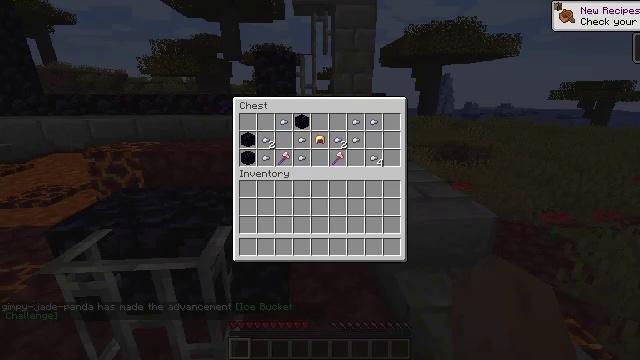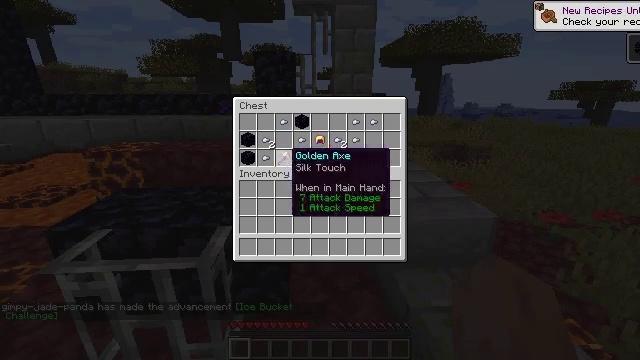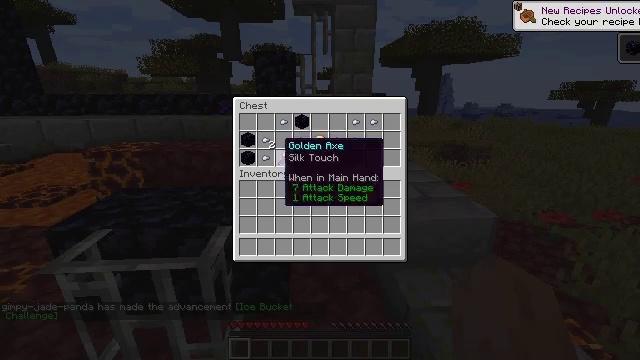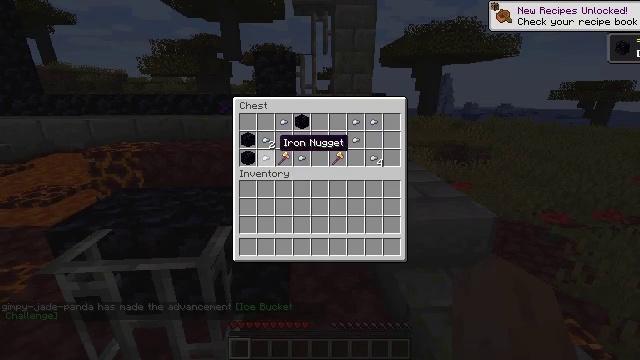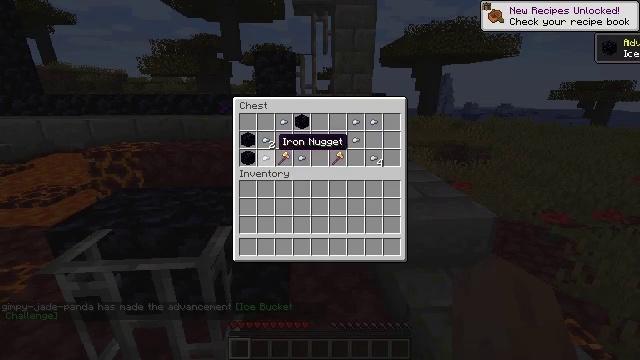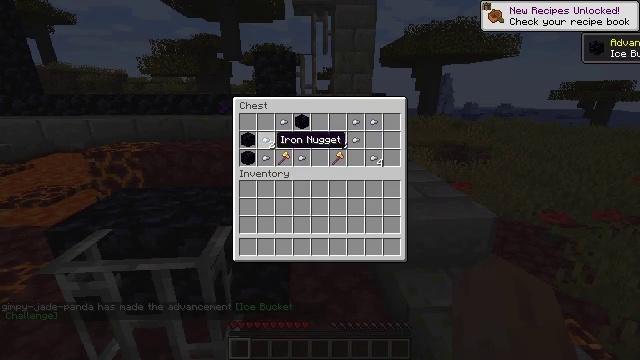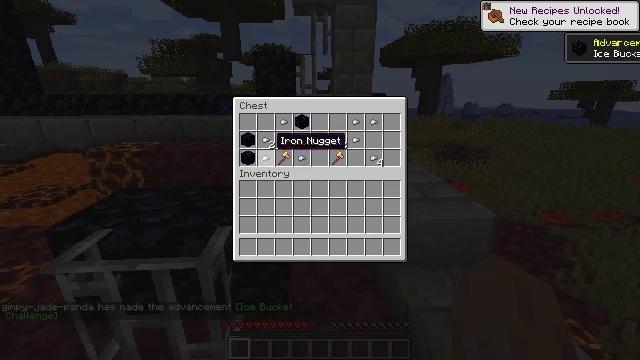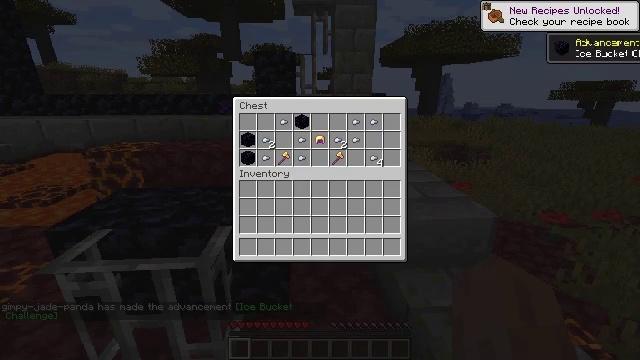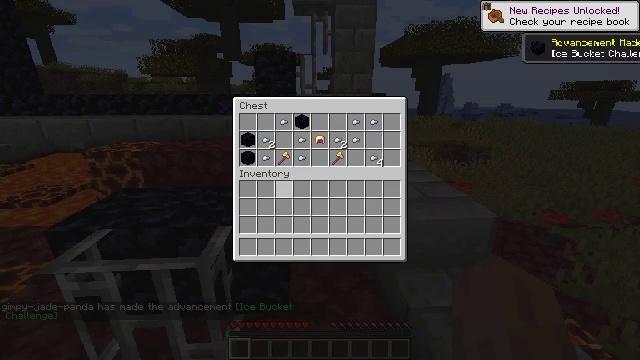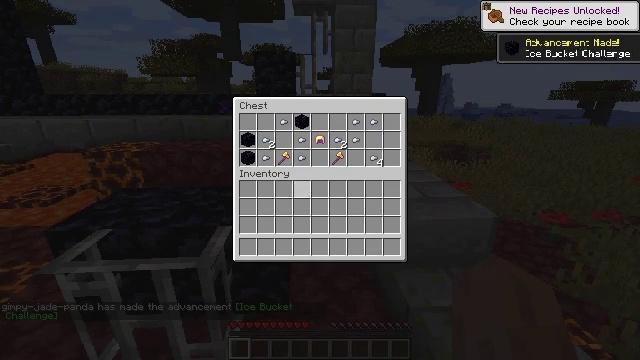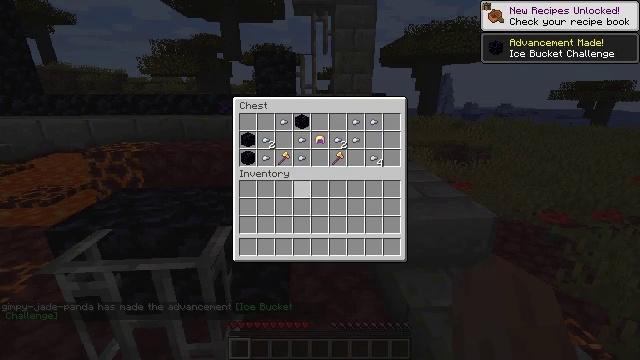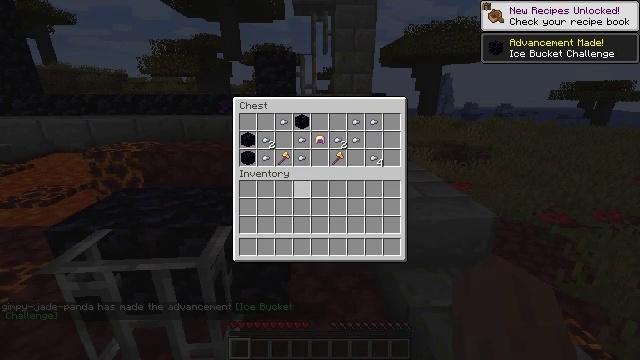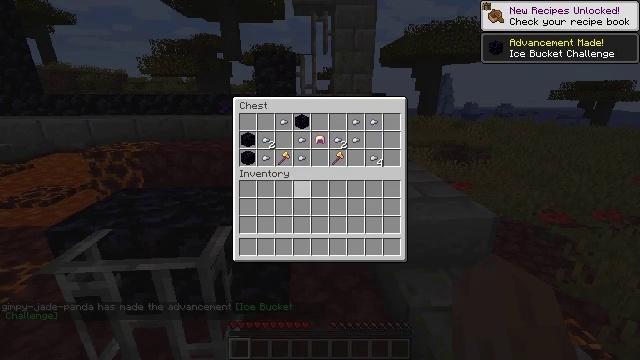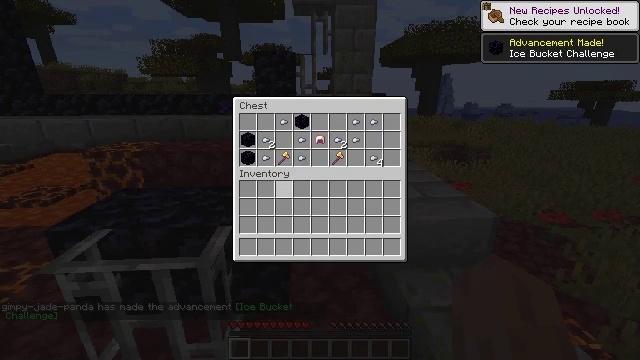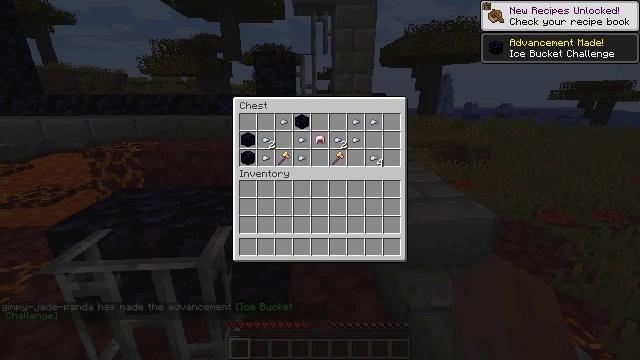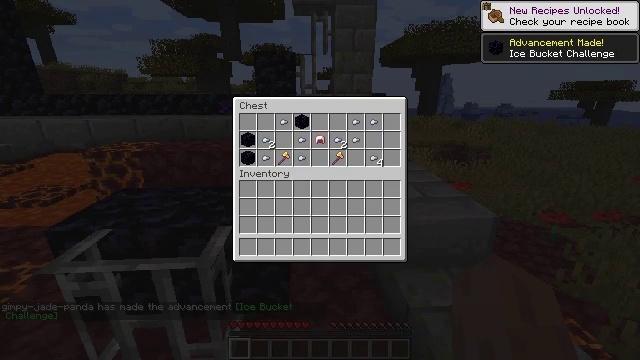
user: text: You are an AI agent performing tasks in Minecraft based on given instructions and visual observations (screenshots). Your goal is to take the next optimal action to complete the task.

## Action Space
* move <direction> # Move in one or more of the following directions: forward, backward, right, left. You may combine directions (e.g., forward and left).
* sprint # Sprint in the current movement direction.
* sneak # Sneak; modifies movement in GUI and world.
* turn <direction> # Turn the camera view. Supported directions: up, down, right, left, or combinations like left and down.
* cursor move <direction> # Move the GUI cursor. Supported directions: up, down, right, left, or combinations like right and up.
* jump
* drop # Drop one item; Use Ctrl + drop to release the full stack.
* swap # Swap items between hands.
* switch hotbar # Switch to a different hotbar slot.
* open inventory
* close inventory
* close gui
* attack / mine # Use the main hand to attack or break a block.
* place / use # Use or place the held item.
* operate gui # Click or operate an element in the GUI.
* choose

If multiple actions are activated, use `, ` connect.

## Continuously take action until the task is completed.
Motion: motion action
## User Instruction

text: Collect oak log for crafting.
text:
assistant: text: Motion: cursor move left and up
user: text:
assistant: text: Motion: cursor move left and up
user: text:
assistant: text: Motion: no_op
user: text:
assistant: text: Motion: no_op
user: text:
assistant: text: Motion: no_op
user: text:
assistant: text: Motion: sneak
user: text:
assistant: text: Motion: sneak, cursor move down
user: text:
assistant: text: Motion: sneak, cursor move right and down
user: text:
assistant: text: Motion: sneak, cursor move right and down
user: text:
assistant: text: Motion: sneak
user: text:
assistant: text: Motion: sneak
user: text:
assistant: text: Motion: sneak, cursor move up
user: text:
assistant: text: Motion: sneak
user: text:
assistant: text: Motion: sneak
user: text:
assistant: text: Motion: sneak, cursor move up
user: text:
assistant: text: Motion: sneak, cursor move up
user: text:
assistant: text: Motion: sneak
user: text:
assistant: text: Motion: sneak
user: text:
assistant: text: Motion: sneak
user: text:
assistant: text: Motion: sneak
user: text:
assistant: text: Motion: sneak
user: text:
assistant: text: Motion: sneak
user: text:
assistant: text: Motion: sneak
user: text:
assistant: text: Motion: sneak, operate gui
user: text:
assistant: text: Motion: sneak, cursor move right and down, operate gui
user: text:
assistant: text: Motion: sneak
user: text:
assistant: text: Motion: sneak, cursor move right
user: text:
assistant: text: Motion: sneak, cursor move right
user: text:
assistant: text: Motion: sneak, cursor move right and up
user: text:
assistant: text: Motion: sneak